Interaction volume radius: 5 \u00c5
Interaction volume height: 10 \u00c5
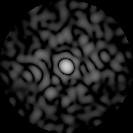
Disorder parameter: 0.8529